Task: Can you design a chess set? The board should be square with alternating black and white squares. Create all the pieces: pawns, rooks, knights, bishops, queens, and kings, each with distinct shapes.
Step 4579:
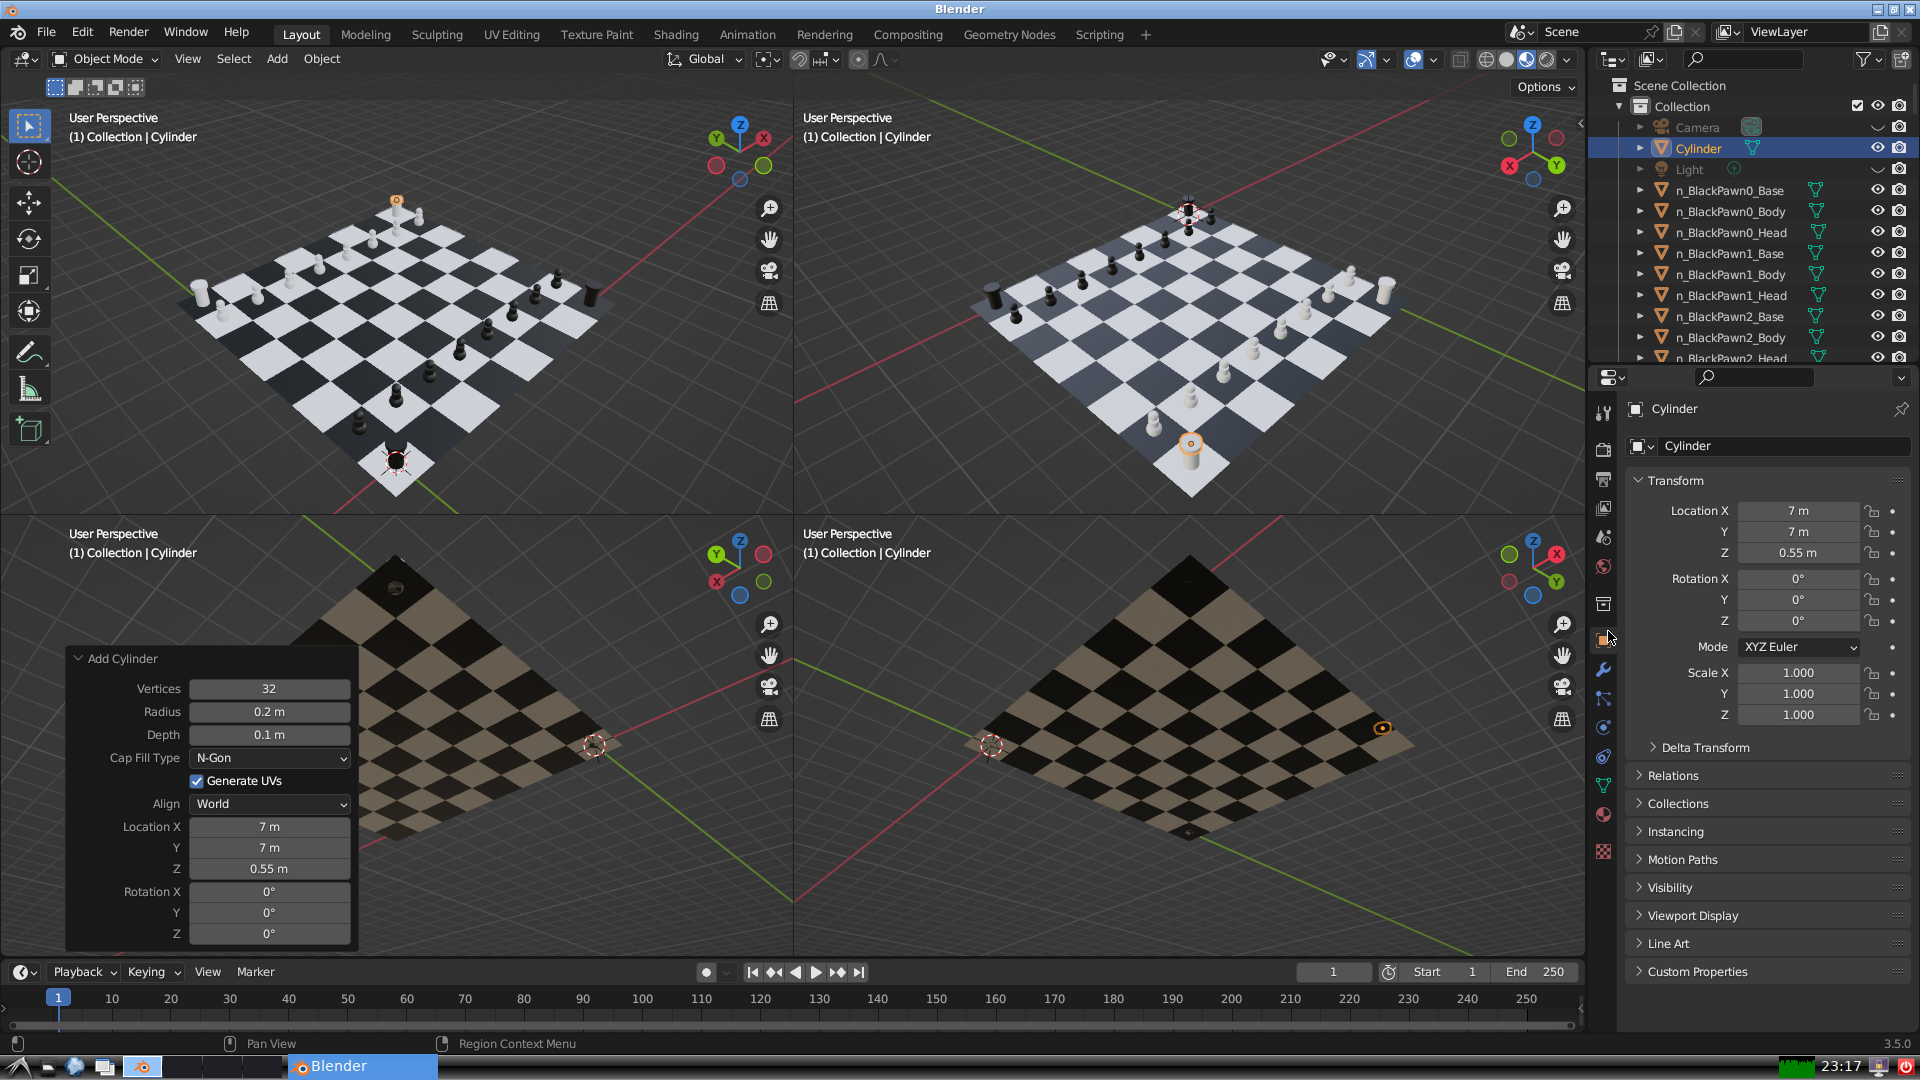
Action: {"mouse_move": [1732, 445]}